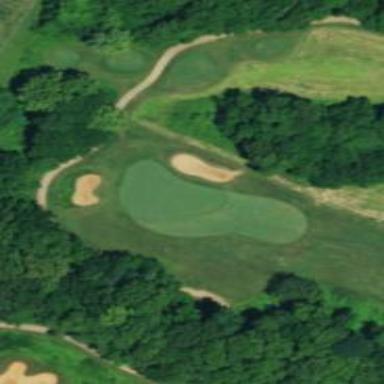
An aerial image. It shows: Golf hole.